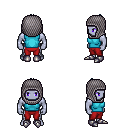
a pixel art fantasy rpg character, male body template, dark elf, purple skin, teal sleeveless shirt, red pants, raven short mohawk hairstyle, chain hood, metal boots, four views (front, back, left, right), 2x2 character sprite sheet, small pixel art, hard edges, no anti-aliasing